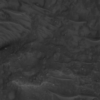
Label: not_dusty